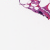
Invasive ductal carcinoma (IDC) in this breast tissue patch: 0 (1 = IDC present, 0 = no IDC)